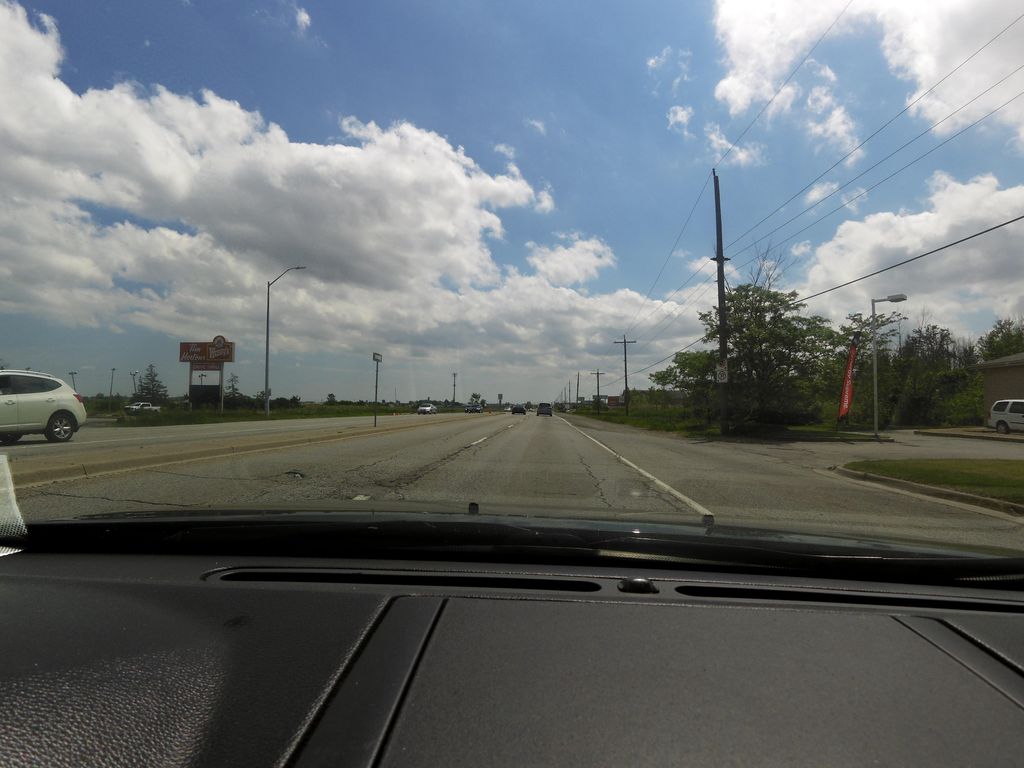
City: hamilton